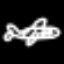
Label: airplane